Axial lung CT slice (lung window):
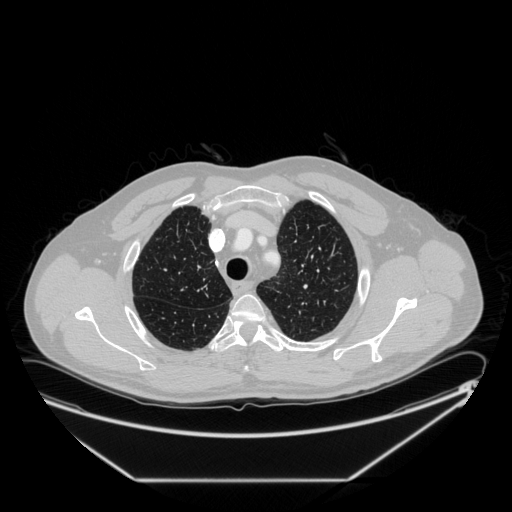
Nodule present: no